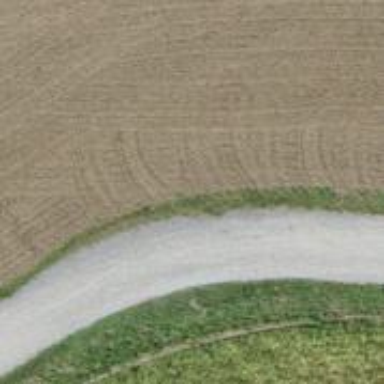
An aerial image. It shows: Track with fine gravel surface. The track has grade2 tracktype.